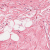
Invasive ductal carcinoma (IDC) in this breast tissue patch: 0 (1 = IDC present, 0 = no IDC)